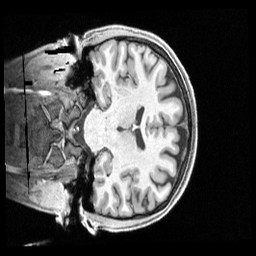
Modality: T1w
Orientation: coronal
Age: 22
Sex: female
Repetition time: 2.4 s
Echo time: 0.00222 s